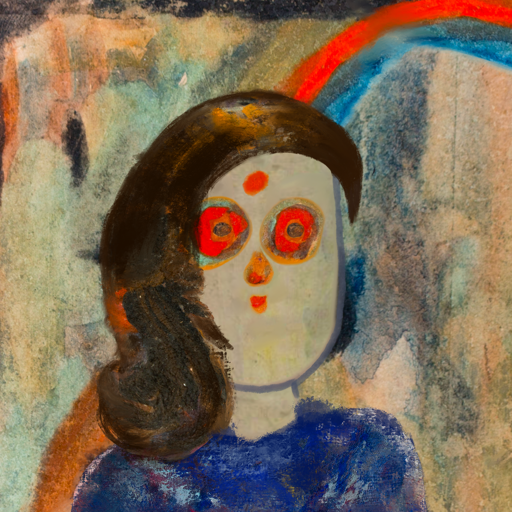
Background: Childish, Head And Neck Front: Hill_Girl, Face Front: Sisters, Bust: Irani, Hair Front: Gypsy_Queen, Head Accessory: Blank, Second Necklace: Blank, Necklace: Blank, Baby: Blank